Aerial crown-view tile of a tropical tree (Barro Colorado Island, Panama), acquired 20250317:
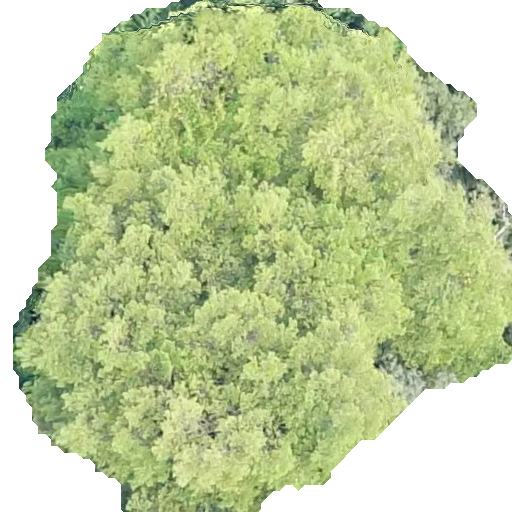
Species: Terminalia amazonia
GBIF accepted scientific name: Terminalia amazonica
Crown area: 297.512 m²